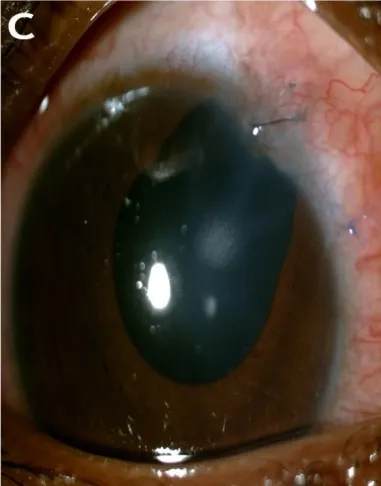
(B) Slit lamp picture showing dull glow due to vitreous exudates taken after corneal tear repair with iris abscission showing. Cornea shows folds on the descemet membrane due to tight sutures owing to the tissue loss.
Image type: medical_photograph (other_medical_photograph)